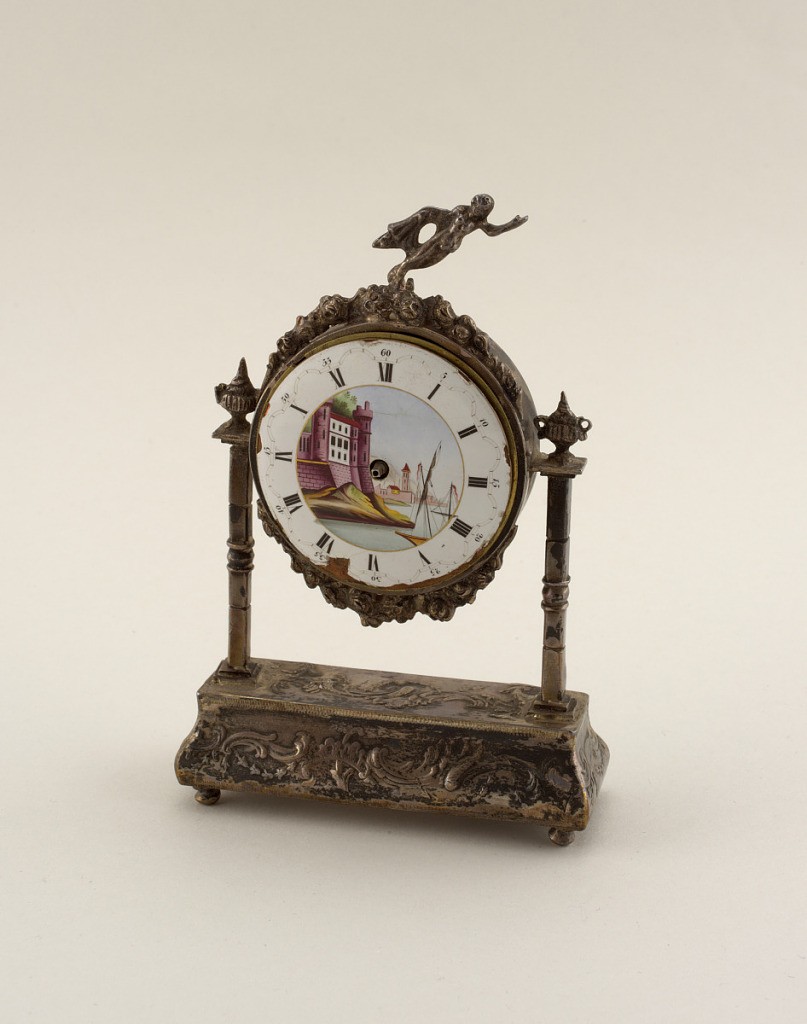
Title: Clock
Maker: National Watch Company, American, 1864 - 1968
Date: ca. 1868
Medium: Silver stand, dial of enamel on copper
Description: Rocaille pedestal with repousse foliage motifs; supports and flowers surrounding circular case in style of seventeenth century. Enamelled dial, with seascape, applied to a watch